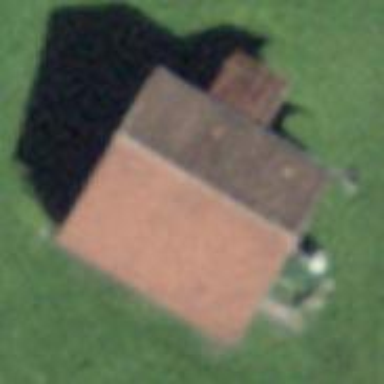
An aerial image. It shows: Rural barn.